Question: I search 100,000 users search in Asp.Net with UserName and NormalizedUserName. But one thing I noticed is that searching with NormalizedUserName is faster.
'''
await _context.Users.Where(u => u.NormalizedUserName == username).FirstOrDefaultAsync();
await _context.Users.Where(u => u.UserName == username).FirstOrDefaultAsync();
'''

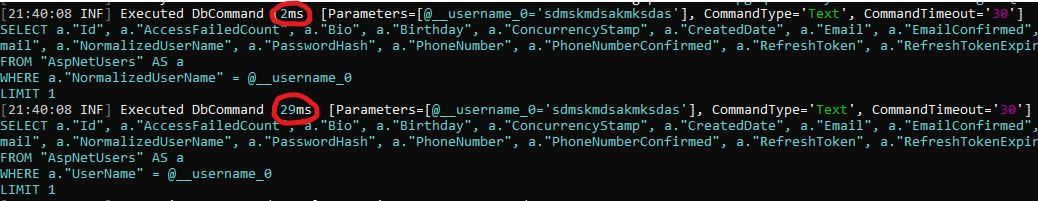
Answer: The default configuration has an index on 'NormalizedUserName'.
See the <URL>
'''
b.HasIndex(u => u.NormalizedUserName).HasName("UserNameIndex").IsUnique();
'''